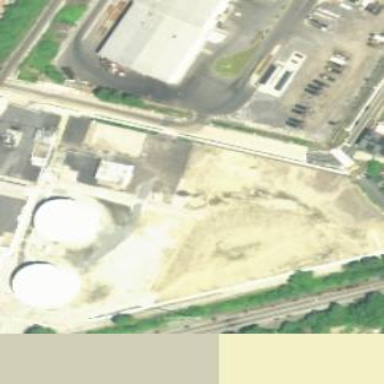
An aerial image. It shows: Brownfield site.